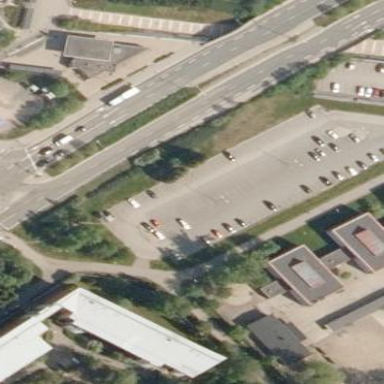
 which is dedicated for park and ride purposes connected to the metro."